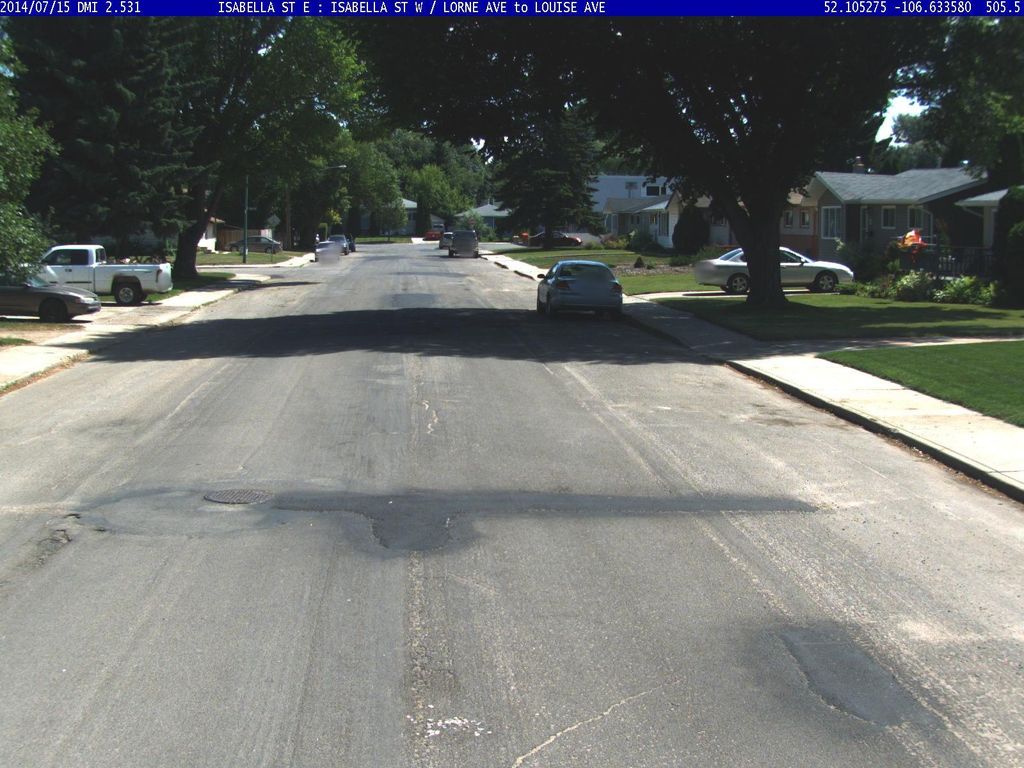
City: saskatoon